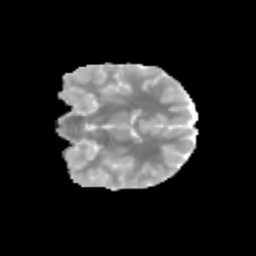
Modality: MD
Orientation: coronal
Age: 10
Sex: female
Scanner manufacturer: siemens
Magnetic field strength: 3 T
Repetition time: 3.8 s
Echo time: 0.07 s